Question: Right now I've got a GA Gradient layer where I've set the colors but I'd like to set the color point to (instead of top center, to top left) and the bottom to (instead of bottom center to bottom right) just to change things up a bit. Thoughts? Below is the code that I've got so far...I included core animation because I'm animation between colors.
'''
- (id)init {
self = [super init];
UIView *gradientView = [[UIView alloc] initWithFrame:CGRectMake(0, 0, self.w, self.h)];
[self addSubview:gradientView];
[self sendSubviewToBack:gradientView];
topColor = [UIColor colorWithRed:0.012 green:0.012 blue:0.012 alpha:1];
bottomColor = [UIColor colorWithRed:1.000 green:0.765 blue:0.235 alpha:1];
gradient = [CAGradientLayer layer];
gradient.frame = gradientView.frame;
gradient.colors = [NSArray arrayWithObjects:(id)topColor.CGColor, (id)bottomColor.CGColor, nil];
gradient.locations = [NSArray arrayWithObjects:[NSNumber numberWithFloat:0.0f], [NSNumber numberWithFloat:0.7], nil];
[gradientView.layer addSublayer:gradient];
[self performSelector:@selector(animateColors) withObject:self afterDelay:2.0];
currentColorCount = 1;
return self;
}
'''
On the right (What I've got) on the left (what I'd like)

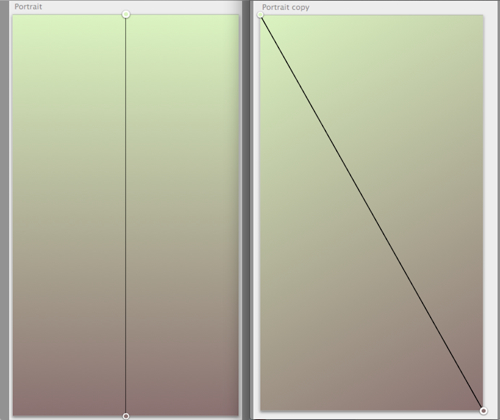
Answer: The 'startPoint' and 'endPoint' properties of a 'CAGradientLayer' are defined in the "unit coordinate system". In the unit coordinate system:
- '(0,0)'- '(1,1)'
Thus arranging your gradient the way you want should be this simple:
'''
gradient.startPoint = CGPoint.zero
gradient.endPoint = CGPoint(x: 1, y: 1)
'''